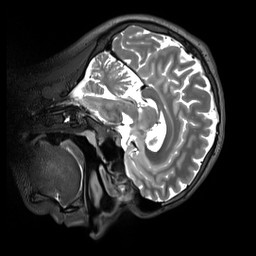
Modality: T2w
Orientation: sagittal
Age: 20
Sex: male
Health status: healthy
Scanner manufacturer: siemens
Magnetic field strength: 3 T
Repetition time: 3.2 s
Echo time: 0.412 s